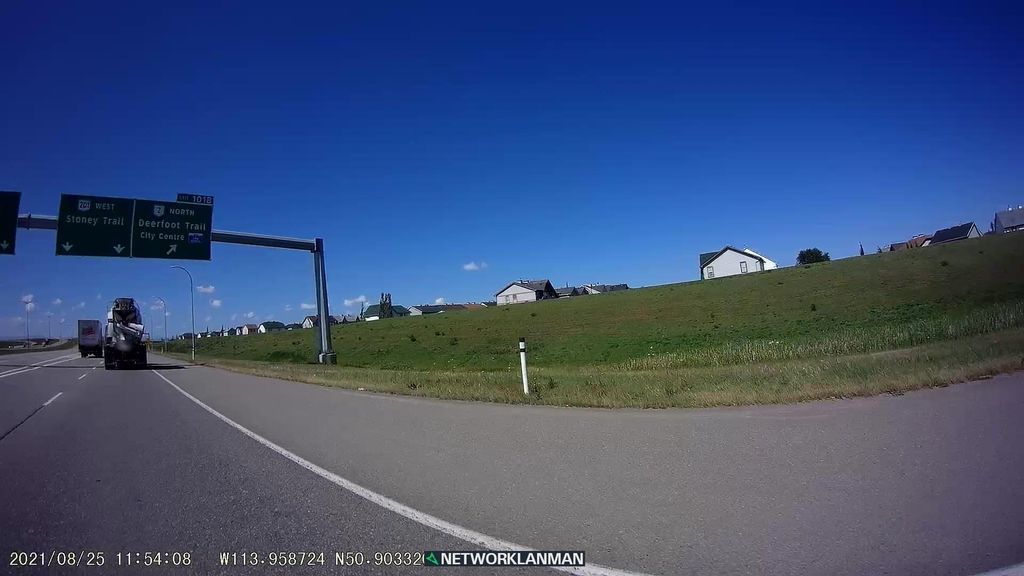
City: calgary